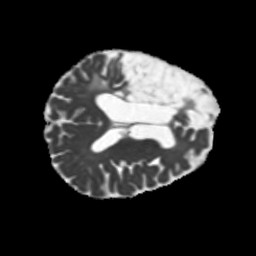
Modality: MD
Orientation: axial
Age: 64
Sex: male
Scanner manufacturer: siemens
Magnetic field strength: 3 T
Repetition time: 5.25 s
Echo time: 0.08 s